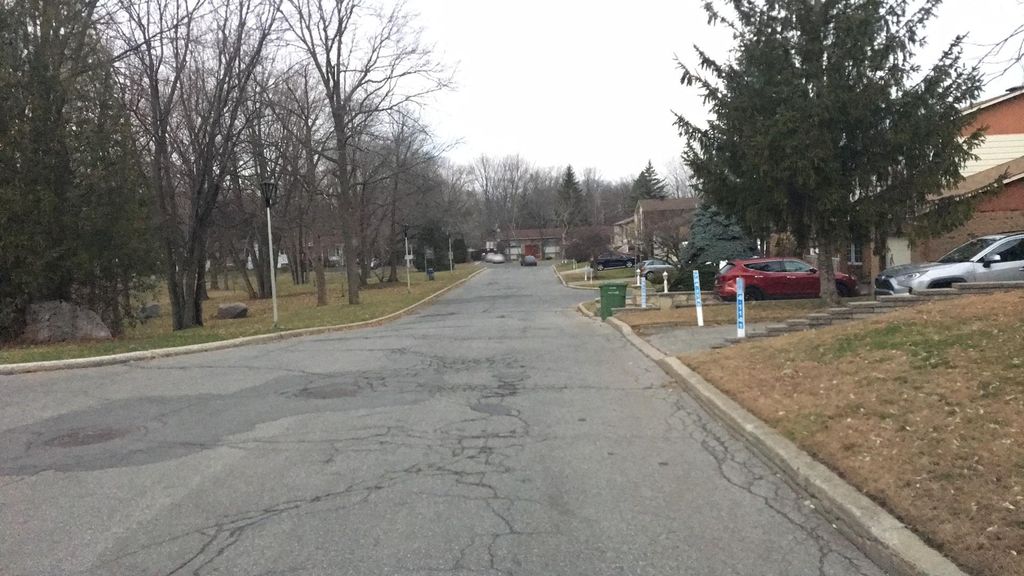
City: montreal